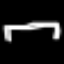
Label: bed